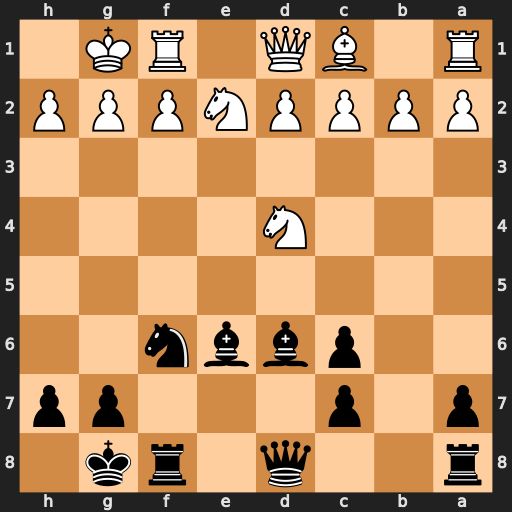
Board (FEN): r2q1rk1/p1p3pp/2pbbn2/8/3N4/8/PPPPNPPP/R1BQ1RK1
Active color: b
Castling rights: -
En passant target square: -
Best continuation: Bxh2+ Kxh2 Ng4+